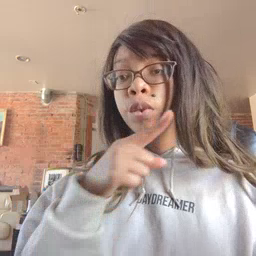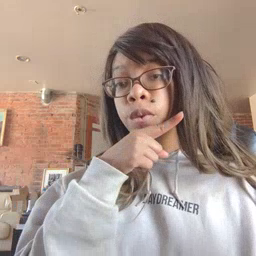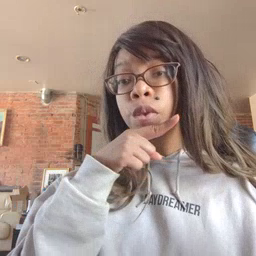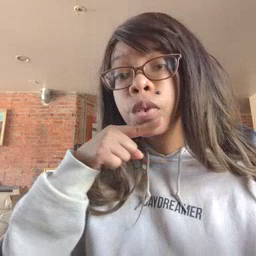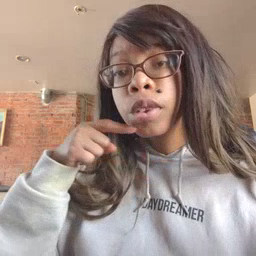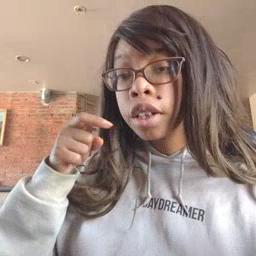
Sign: dryer